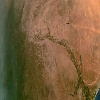
Label: land